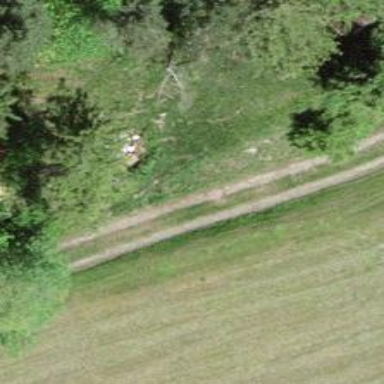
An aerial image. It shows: Bench.